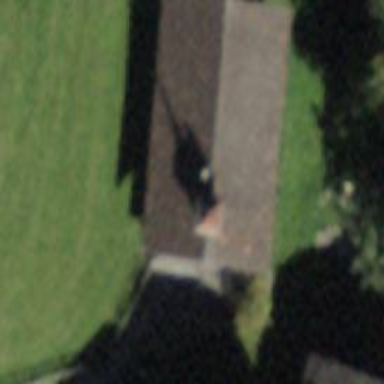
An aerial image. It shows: Chapel building.